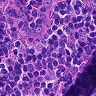
Metastatic tissue present: no